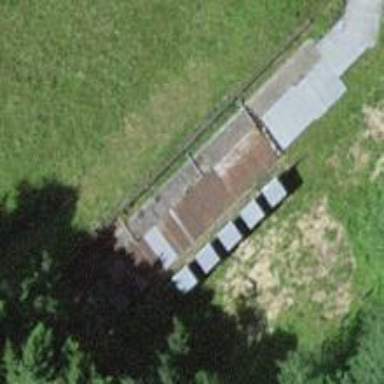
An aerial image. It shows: Retaining wall.